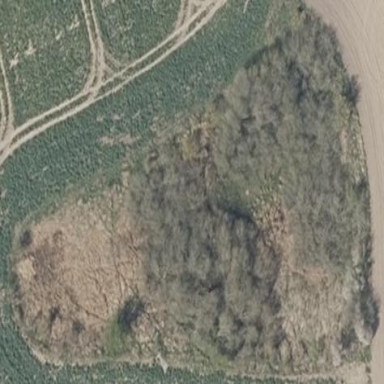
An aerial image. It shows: Patch of scrub vegetation.